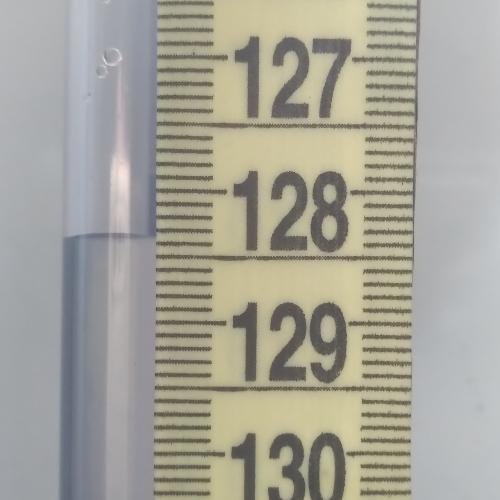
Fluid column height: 128.4 cm